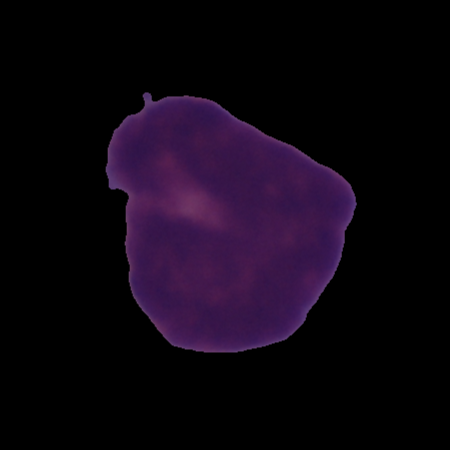
Label: cancer